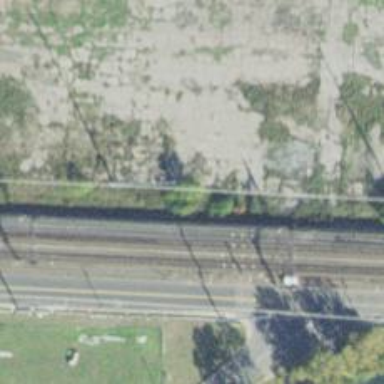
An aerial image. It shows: Abandoned railway spur.